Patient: sex M, age 32
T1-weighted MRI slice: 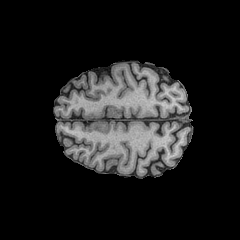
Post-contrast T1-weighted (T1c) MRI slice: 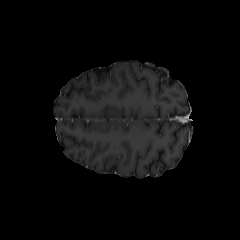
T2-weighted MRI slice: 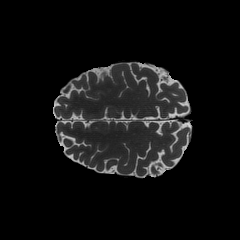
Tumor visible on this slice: no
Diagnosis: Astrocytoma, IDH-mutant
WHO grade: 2